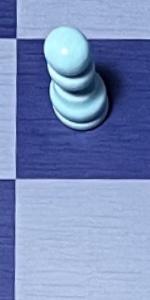
Label: Empty